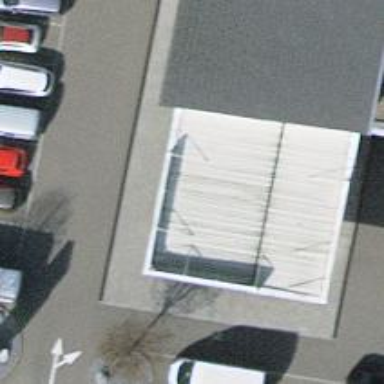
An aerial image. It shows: Fuel station.